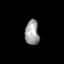
Tissue: skin
Cell type: Epithelial cells
Senescence score: 0.2206
Nuclear area (px): 340
Mean DAPI intensity: 157.076